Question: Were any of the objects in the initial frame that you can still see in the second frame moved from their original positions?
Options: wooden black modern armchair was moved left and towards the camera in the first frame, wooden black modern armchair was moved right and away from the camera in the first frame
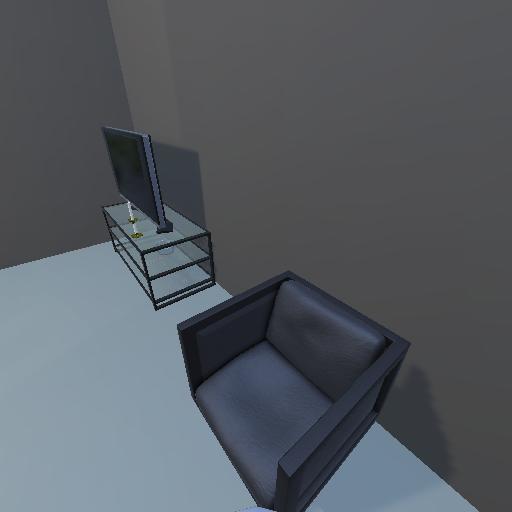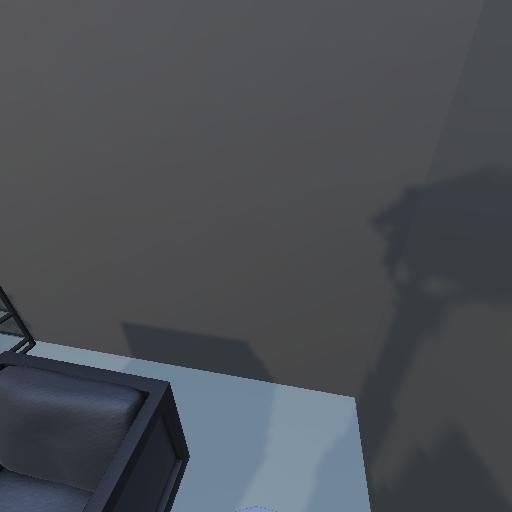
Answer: wooden black modern armchair was moved left and towards the camera in the first frame